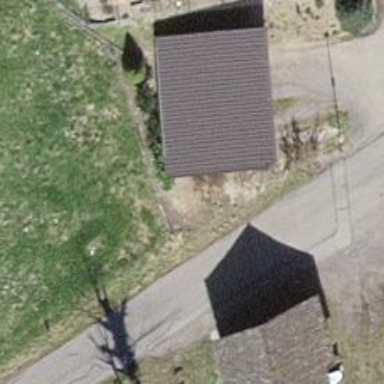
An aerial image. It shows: Garage.